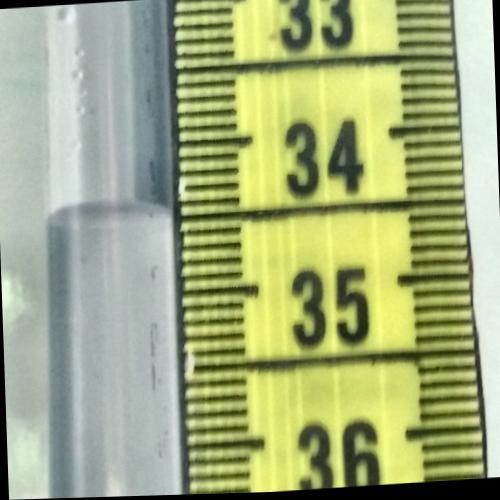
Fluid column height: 34.4 cm